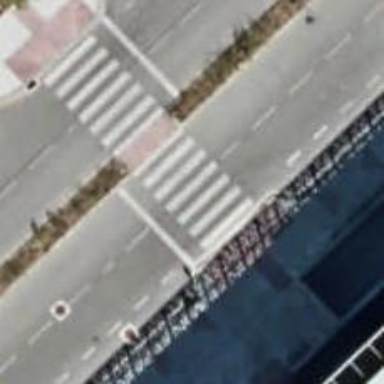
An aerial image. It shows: Uncontrolled road crossing.